Field crop: maize
Growth stage: 2
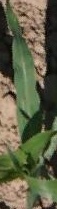
Species: maize